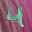
Label: 4